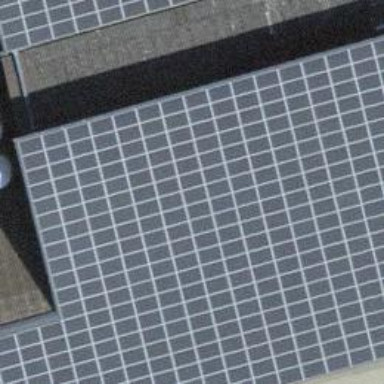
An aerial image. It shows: Solar power generator with photovoltaic panels.